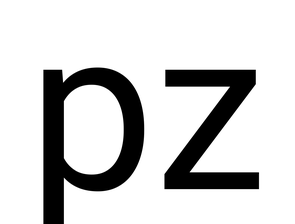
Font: Roboto_Regular